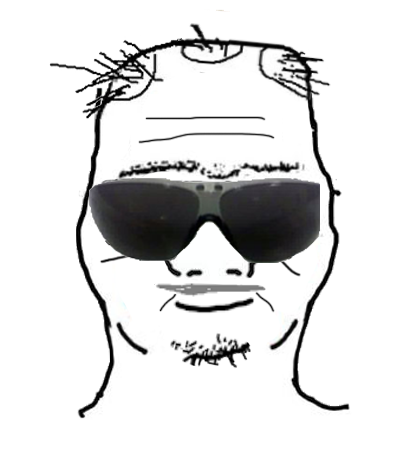
Label: 5_Boomer